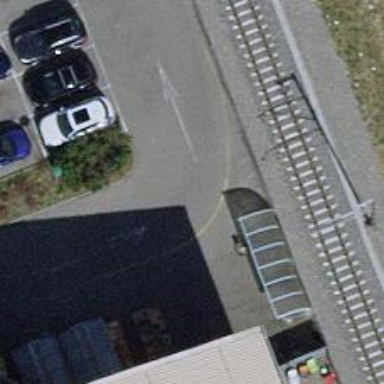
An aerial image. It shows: Parking aisle designated as service road.